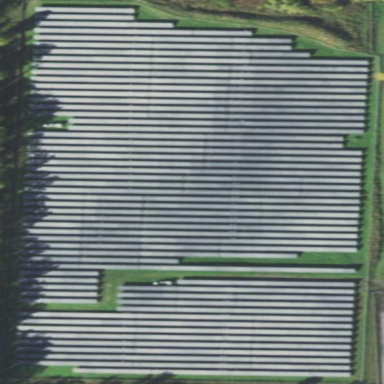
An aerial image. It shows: Solar power plant using photovoltaic technology.